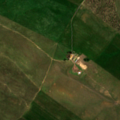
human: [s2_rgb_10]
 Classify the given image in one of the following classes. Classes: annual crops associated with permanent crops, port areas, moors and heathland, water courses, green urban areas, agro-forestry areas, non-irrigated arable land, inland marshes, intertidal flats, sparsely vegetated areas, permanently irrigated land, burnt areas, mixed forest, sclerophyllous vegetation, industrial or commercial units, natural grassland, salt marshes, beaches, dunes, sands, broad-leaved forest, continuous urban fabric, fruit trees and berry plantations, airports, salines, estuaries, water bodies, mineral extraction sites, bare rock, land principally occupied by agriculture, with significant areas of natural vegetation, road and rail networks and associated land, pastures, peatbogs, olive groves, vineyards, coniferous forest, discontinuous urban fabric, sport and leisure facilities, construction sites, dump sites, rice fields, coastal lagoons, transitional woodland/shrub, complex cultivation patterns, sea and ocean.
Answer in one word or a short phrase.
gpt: non-irrigated arable land, transitional woodland/shrub